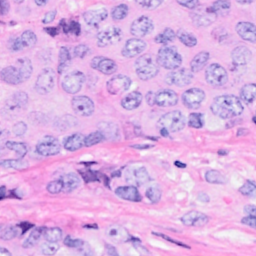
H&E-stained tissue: Breast